Question: I'm trying to create a simple CSS layot in my 'ASP.NET' web page. However, I'm having some difficulties aligning 'Divs' the way I want.
This is what I'm trying to accomplish:

Please note that the right side where '.container' text and '.wrap' text should go all the way to right side. There should be no gap on the right side.
Here's my 'html':
'''
<div id="container">
<div class="header">
<img src="http://wiki.myexperiment.org/images/MyExperiment_logo_5016x960_trans.png" id="logo" /><div id="name">Welcome, John Smith</div>
<div id="logout"><a href="logout.aspx"><img src="http://s3.postimg.org/kpgjd1wi7/logout.png"/></a>
</div>
</div>
</div>
<div class="container">
<div id="left">Left Wrap</div>
<div id="wrap">
<div id ="topWrap"> Top Wrap
</div>
<div id="leftWrap"> Left Wrap
</div>
<div id="rightWrap"> Right Wrap
</div>
</div>
</div>
'''
And here is my 'CSS':
'''
@import url(http://fonts.googleapis.com/css?family=Open+Sans:300);
html {
width: 100%;
height: 100px;
font-family: 'Open Sans', sans-serif;
color: white;
}
body {
background-image: url('http://s27.postimg.org/48jitw07n/Background_3_Darker.jpg');
background-repeat: no-repeat;
}
.header {
left: 0px;
top: 0px;
position: fixed;
height: 76px;
background-color: black;
margin-bottom: 25px;
width: 100%;
opacity: 0.5;
}
#logo {
float: left;
margin-left: 5px;
padding-top: 9px;
width: 300px;
height: 50px;
}
#name {
float: right;
margin-right: 100px;
display: inline-block;
}
#logout {
float: right;
padding-top: 19px;
display: inline;
margin-right: 35px;
}
.container {
margin-top: 50px;
width: 100%;
height: 100%;
}
.left {
position: relative;
float: left;
margin-top: 50px;
width: 10%;
height: 400px;
background-color: #B9D7D9;
margin-bottom: 10px;
}
#wrap {
margin-left: 12%;
width: 100%;
height: 400px;
position: relative;
}
#topWrap {
width: 100%;
height: 50%;
}
#leftWrap {
width: 50%;
height: 50%;
margin-left: 5px;
display: inline-block;
}
#rightWrap {
float: right;
margin-right: 5px;
display: inline-block;
}
'''
Unfortunately, the output is not coming out as I'm expecting it to be.
Here's the <URL>
Any suggestions on how I can align the 'divs' properly?
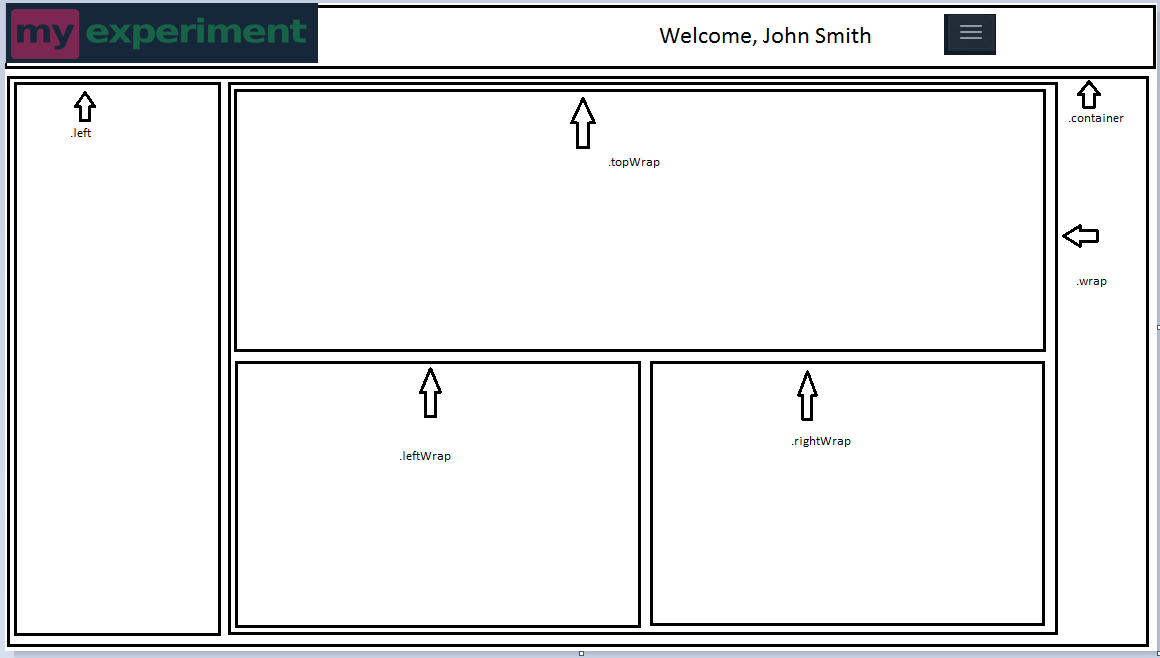
Answer: There are something need to be fixed, mainly the unclosed '<div>', and some mismatched id and class selectors between the HTML and CSS.
I can see you have made such efforts, so I wrote the foundation for what you need based on your CSS, perhaps it will help you to understand and get started from there.
<URL>

One thing I want to say, I added a #user around the #name and #logout, that makes it easier to do the floating.
And the <URL>, where I use 'class="cf"' in the code.
'''
<div id="header" class="cf">
<img id="logo" src="path/to/logo.png" />
<div id="user">
<div id="name">
Welcome, John Smith
</div>
<div id="logout">
<a href="#"><img src="path/to/logout.png" /></a>
</div>
</div>
</div>
'''
Leave your comments for any questions.